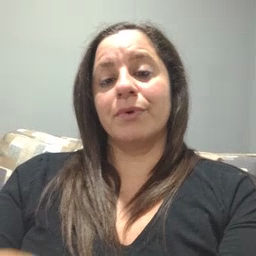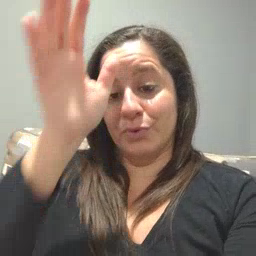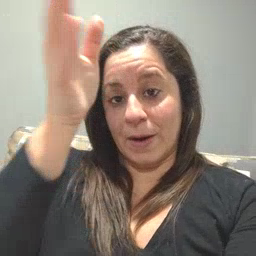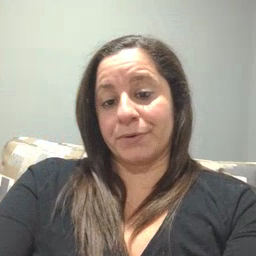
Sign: grandpa